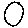
Label: circle